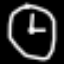
Label: clock